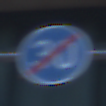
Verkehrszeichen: EndeMindestgeschwindigkeit
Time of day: SunriseSunset
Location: Outdoor (Urban)
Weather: Clear
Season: NotSpecified
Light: Natural